RGB frame:
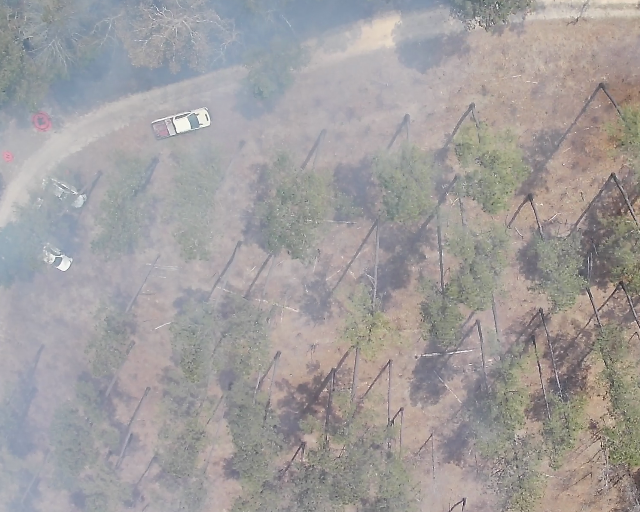
Thermal frame:
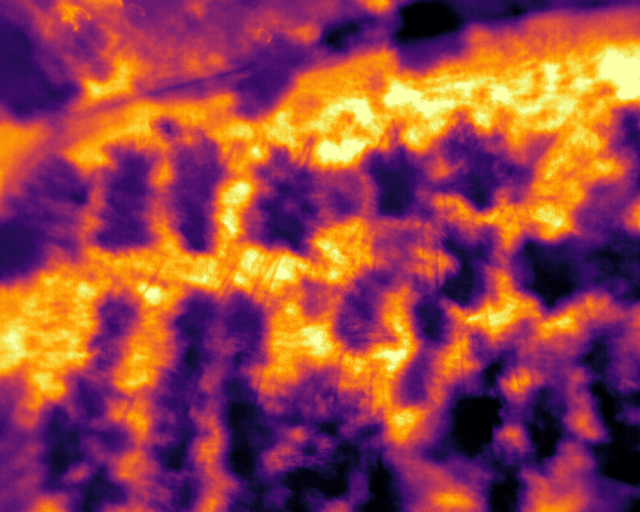
Captured: 2026-02-26 03:40:16
Pixels at or above 80 °C: 0 (fraction of frame: 0)